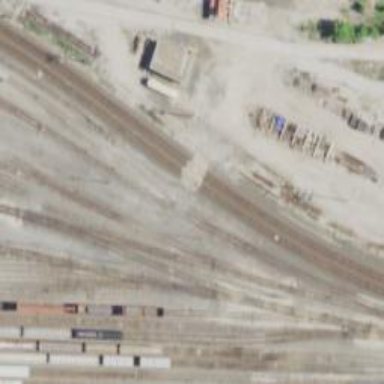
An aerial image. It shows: Railway track.